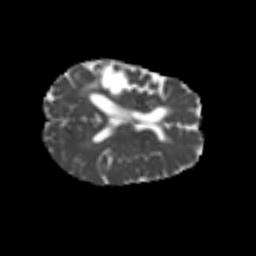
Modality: MD
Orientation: axial
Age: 46
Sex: male
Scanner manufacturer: siemens
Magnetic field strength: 3 T
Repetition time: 4.987 s
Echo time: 0.0792 s